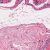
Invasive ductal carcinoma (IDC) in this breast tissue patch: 0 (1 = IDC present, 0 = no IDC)